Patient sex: M
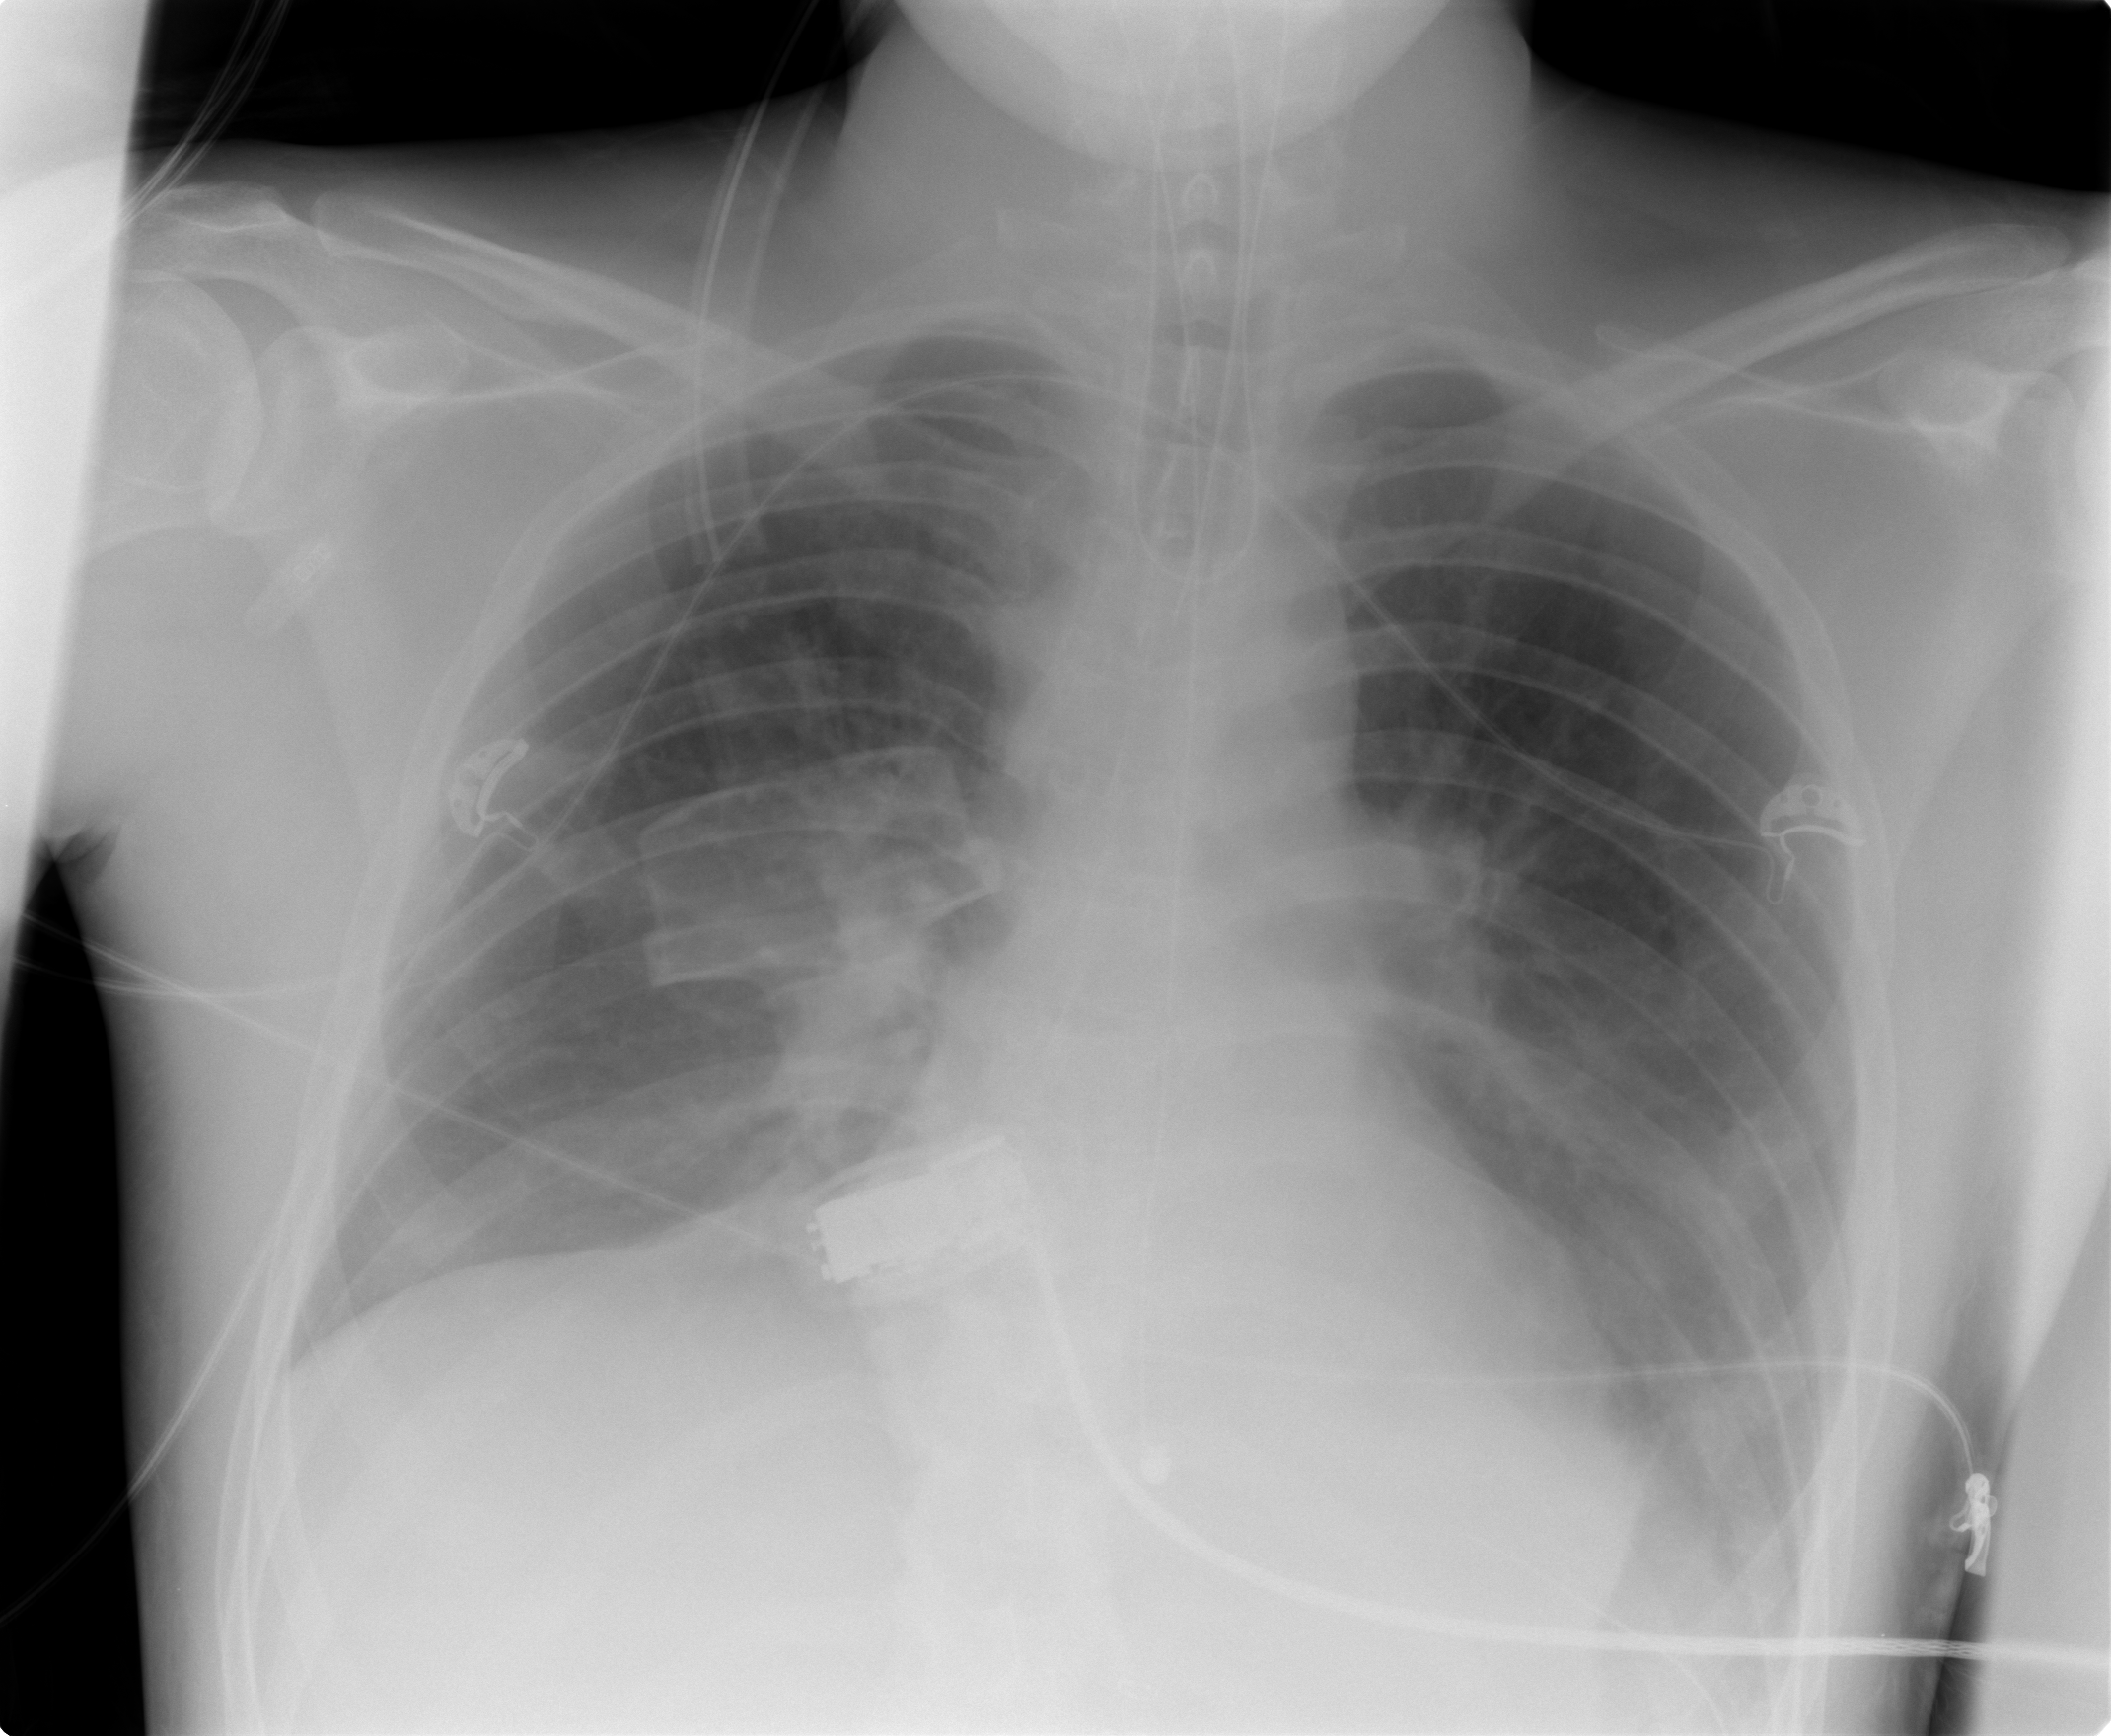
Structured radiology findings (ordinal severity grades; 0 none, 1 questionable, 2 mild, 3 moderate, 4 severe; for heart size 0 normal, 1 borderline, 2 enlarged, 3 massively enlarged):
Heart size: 0
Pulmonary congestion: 0
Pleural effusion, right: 0
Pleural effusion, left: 2
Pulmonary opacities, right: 0
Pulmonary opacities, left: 2
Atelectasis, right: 2
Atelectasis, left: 2